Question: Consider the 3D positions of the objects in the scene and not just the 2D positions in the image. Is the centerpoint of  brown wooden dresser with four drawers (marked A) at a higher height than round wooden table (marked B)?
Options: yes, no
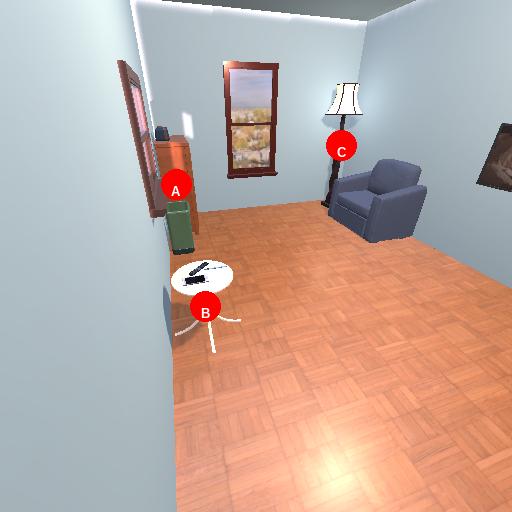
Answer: yes